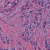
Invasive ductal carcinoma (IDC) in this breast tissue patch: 1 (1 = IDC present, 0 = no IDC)